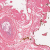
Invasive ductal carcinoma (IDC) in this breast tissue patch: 0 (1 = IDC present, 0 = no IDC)